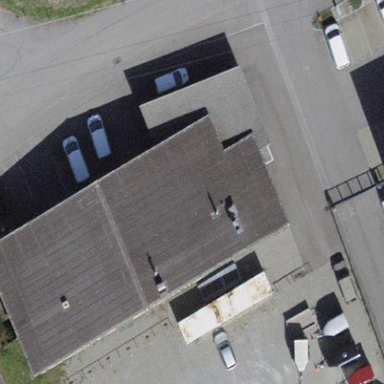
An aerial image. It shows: Building with tiled roof.